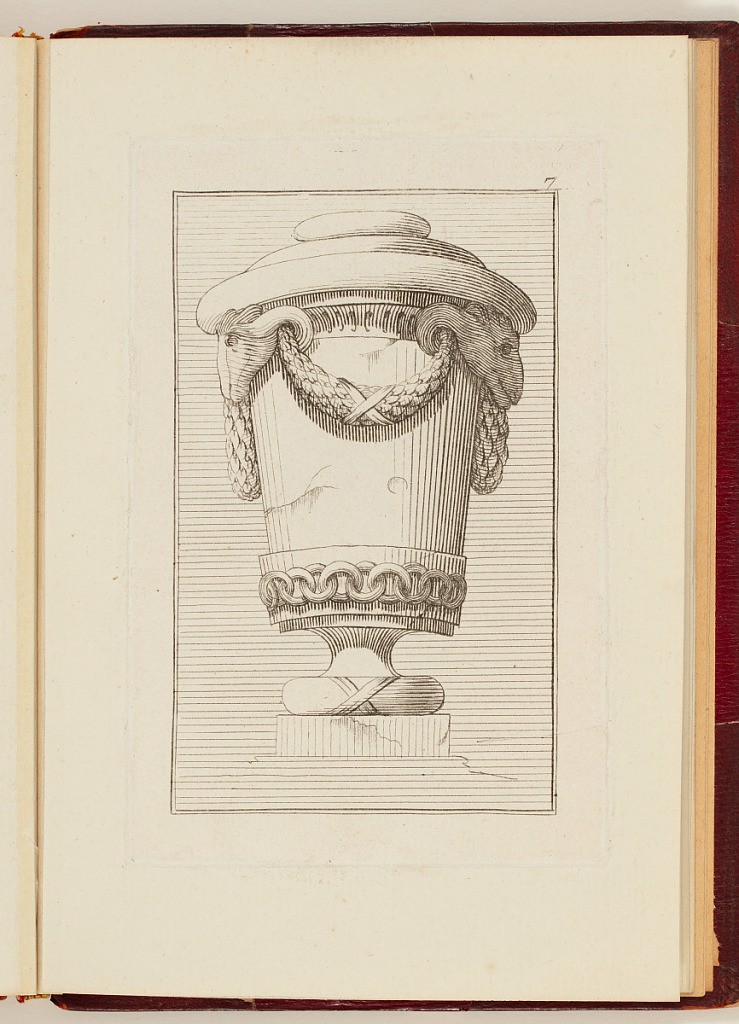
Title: Vase Design
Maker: Charles Dupuis, French, active 1760 – 1791
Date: ca. 1763
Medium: Etching on paper
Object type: Print
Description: Design for a lidded vase decorated with bucrania (ox skulls), a festoon of leaves, interlinked rings, and a band of fluting. The plate is numbered.